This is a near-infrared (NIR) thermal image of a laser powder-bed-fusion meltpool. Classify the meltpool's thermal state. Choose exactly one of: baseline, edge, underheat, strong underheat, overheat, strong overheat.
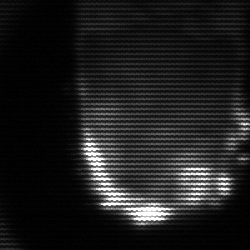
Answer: baseline